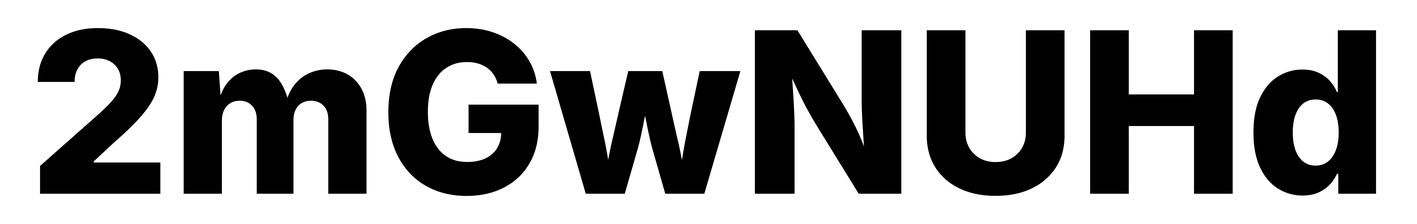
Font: Inter_ExtraBold